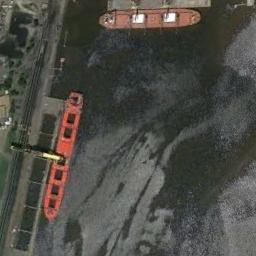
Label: ship